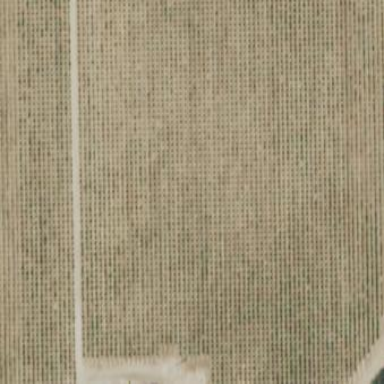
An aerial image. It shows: Vineyard with grape crops.